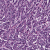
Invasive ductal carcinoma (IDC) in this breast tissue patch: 1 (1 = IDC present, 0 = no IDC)